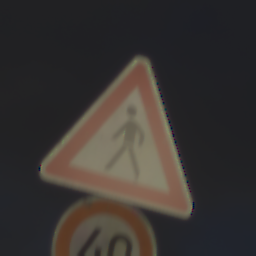
Verkehrszeichen: FussgaengerRechts
Zusatzzeichen unten: Geschwindigkeit40
Umgebung: Outdoor, Nature
Tageszeit: SunriseSunset
Wetter: PartlyCloudy
Licht: Natural
Jahreszeit: NotSpecified
Kontrast: HighContrast